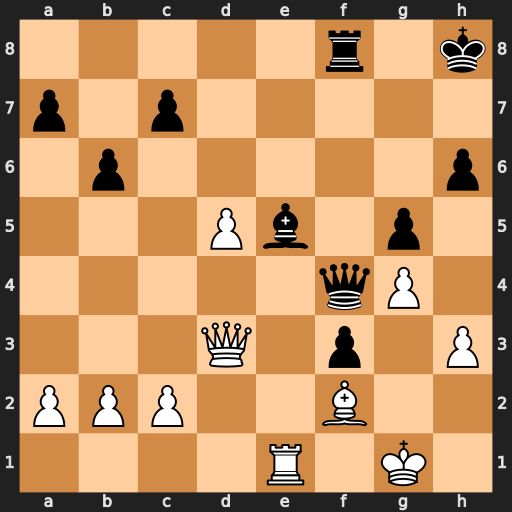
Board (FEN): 5r1k/p1p5/1p5p/3Pb1p1/5qP1/3Q1p1P/PPP2B2/4R1K1
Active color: w
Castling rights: -
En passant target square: -
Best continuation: Rxe5 Qxe5 Bd4